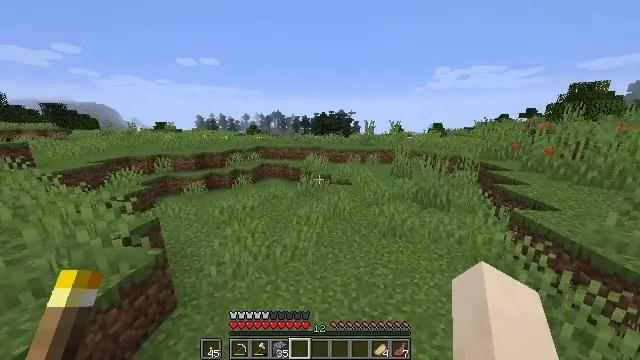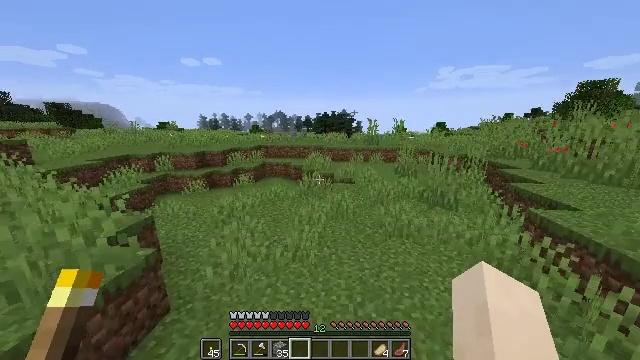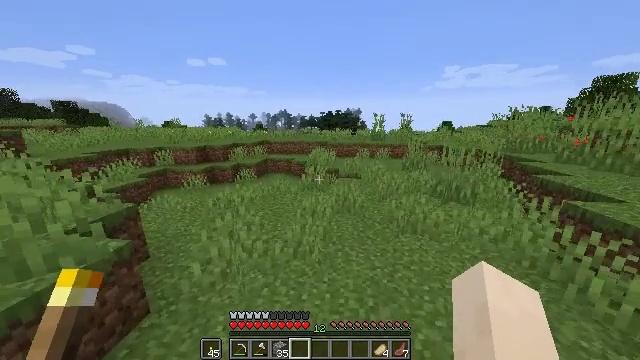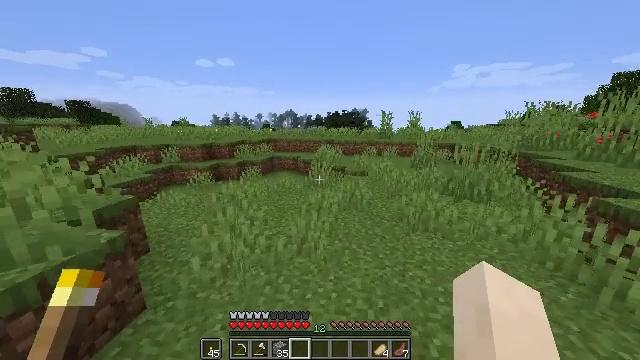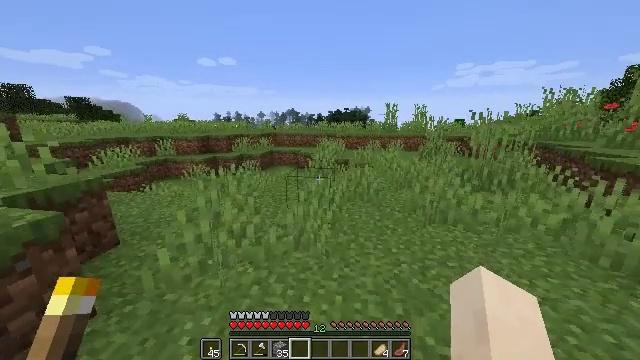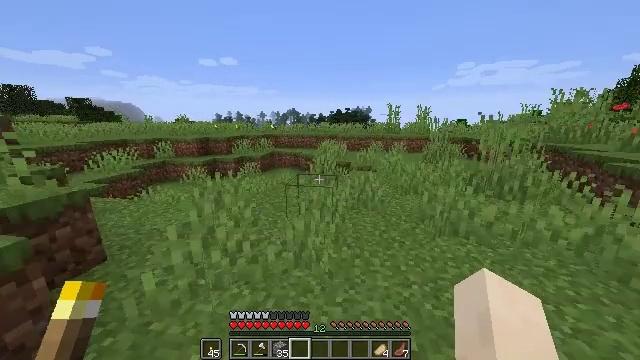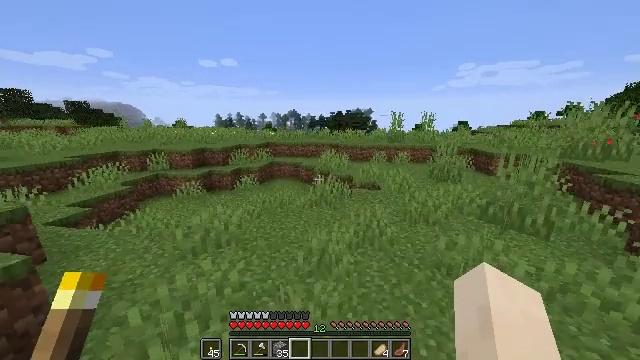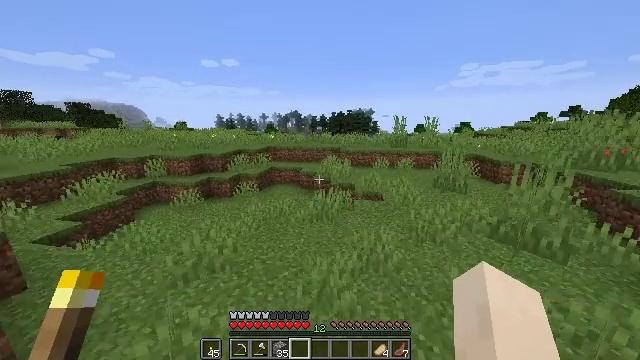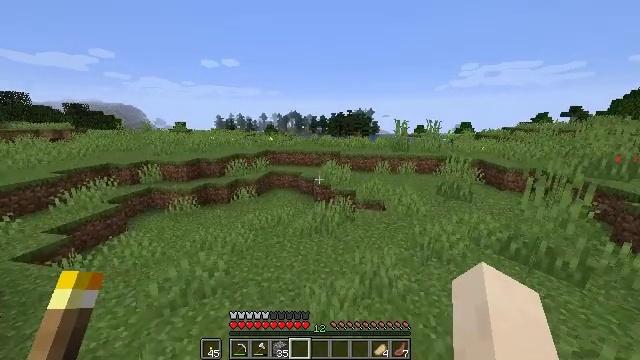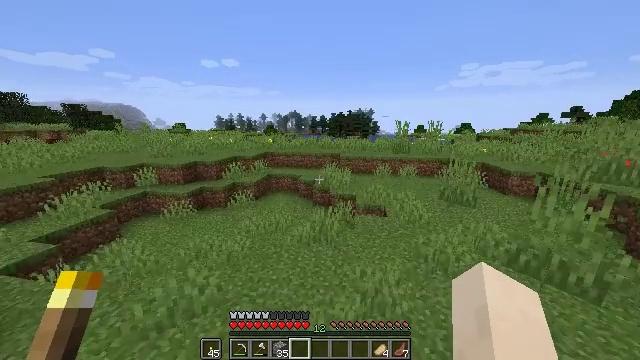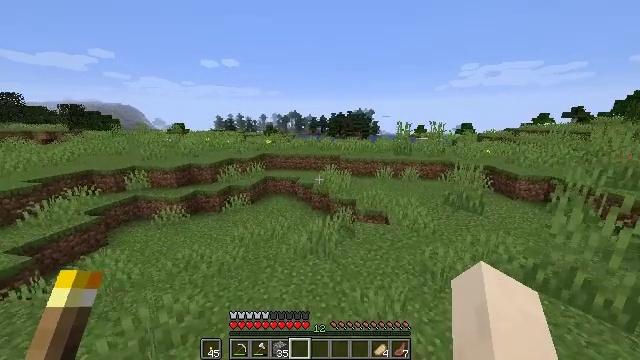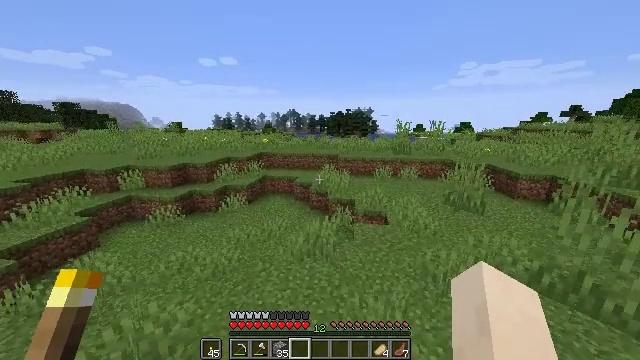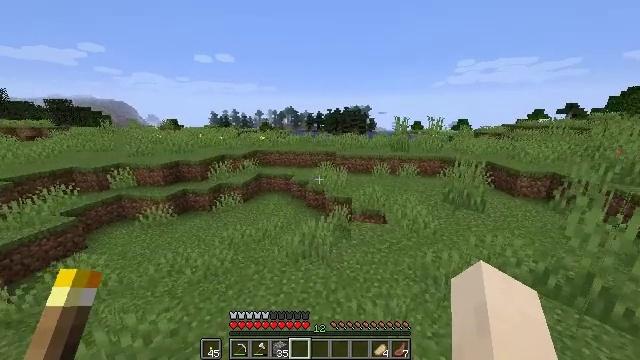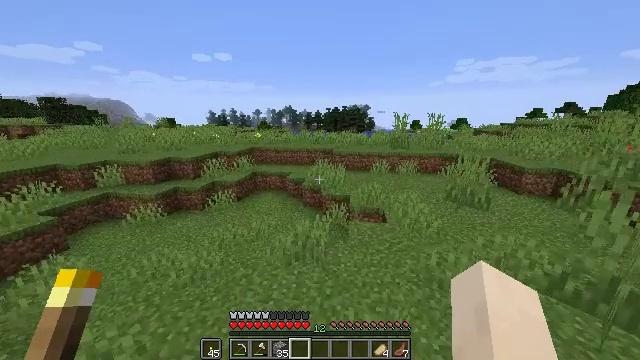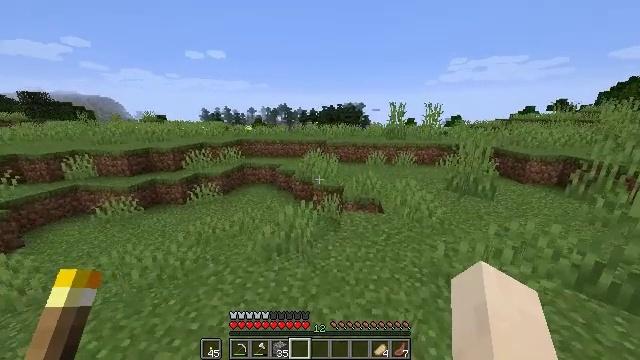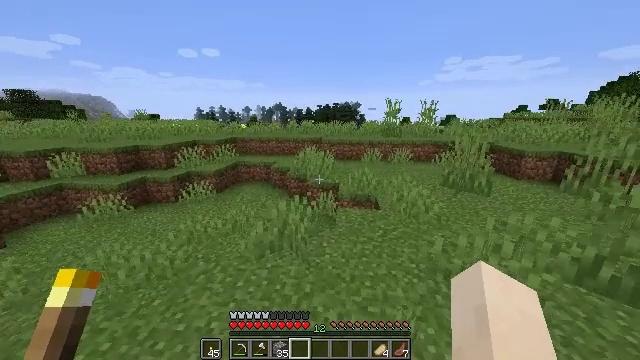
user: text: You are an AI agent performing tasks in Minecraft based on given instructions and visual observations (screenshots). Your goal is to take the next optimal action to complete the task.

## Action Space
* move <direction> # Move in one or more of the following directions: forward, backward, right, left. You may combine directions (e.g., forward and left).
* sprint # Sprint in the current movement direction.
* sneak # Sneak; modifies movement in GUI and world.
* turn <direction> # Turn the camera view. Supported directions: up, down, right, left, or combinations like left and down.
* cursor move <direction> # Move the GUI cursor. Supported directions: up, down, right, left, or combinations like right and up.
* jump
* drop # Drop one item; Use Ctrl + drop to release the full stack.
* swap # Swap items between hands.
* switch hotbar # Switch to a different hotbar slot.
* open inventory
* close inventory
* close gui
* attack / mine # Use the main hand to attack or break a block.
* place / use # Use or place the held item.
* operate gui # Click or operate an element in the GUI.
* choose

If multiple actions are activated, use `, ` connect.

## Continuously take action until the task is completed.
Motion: motion action
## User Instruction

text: Hunt a chicken.
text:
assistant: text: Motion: move forward, sprint, jump
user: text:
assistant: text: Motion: move forward, sprint, turn left, jump
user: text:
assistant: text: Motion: move forward, sprint, turn left, jump
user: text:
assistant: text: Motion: move forward, sprint, jump
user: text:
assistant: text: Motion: move forward, sprint, jump
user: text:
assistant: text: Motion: move forward, sprint, jump
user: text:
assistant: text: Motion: move forward, sprint, jump
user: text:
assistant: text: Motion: move forward and move right, sprint, jump
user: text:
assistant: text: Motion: move forward and move right, sprint, jump
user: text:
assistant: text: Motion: move forward and move right, sprint, jump
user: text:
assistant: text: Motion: move forward and move right, sprint, jump
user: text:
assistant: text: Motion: move forward and move right, sprint, jump
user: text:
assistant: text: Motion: move forward and move right, sprint, jump
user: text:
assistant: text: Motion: move forward and move right, sprint, turn right, jump
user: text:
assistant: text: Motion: move forward and move right, sprint, turn right, jump
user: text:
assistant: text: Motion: move forward and move right, sprint, turn right, jump
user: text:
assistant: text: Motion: move forward and move right, sprint, turn right, jump
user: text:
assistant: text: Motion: move forward and move right, sprint, jump
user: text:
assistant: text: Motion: move forward and move right, sprint, jump
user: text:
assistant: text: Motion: move forward, sprint, turn right, jump
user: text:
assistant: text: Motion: move forward, sprint, jump
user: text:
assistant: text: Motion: move forward, sprint, jump
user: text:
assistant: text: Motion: move forward, sprint, jump
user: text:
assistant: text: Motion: move forward, sprint
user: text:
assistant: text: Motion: move forward, sprint
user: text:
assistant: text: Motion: move forward, sprint
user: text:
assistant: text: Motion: move forward, sprint
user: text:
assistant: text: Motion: move forward, sprint, turn left and up
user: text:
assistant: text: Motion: move forward, sprint, turn left and up
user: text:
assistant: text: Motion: move forward, sprint